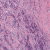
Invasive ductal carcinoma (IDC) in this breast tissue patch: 1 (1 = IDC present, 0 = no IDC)